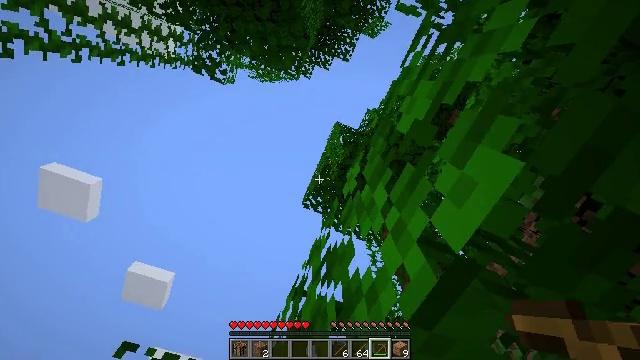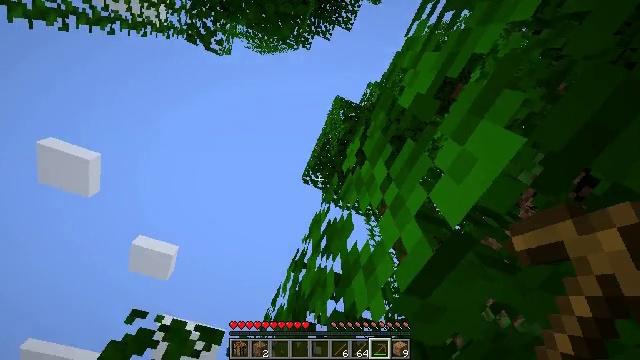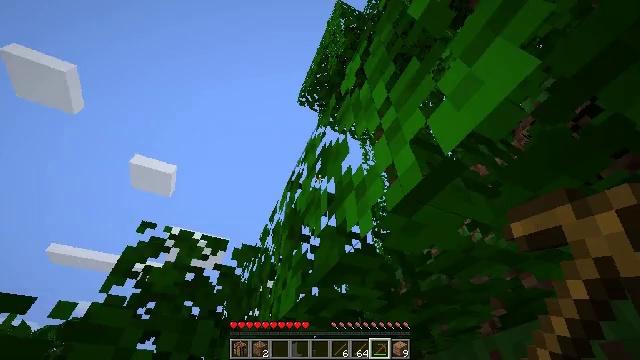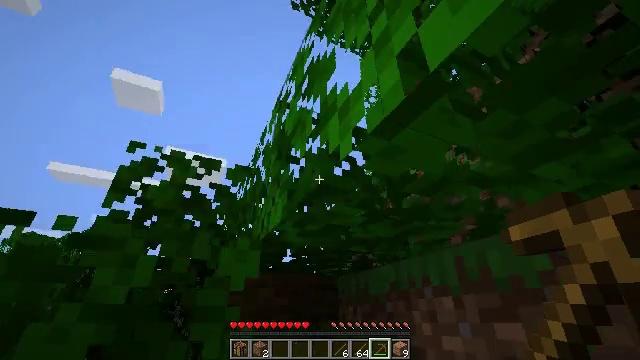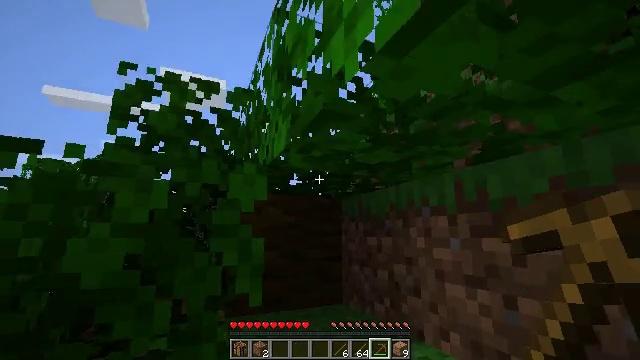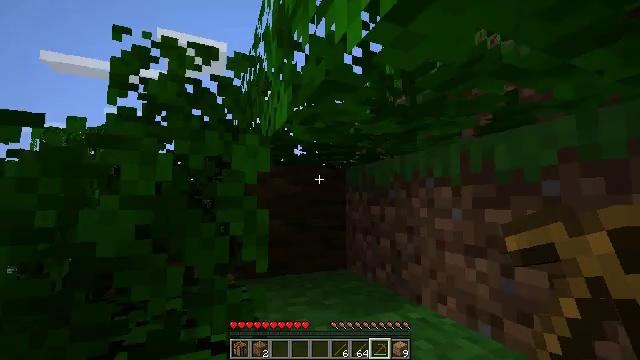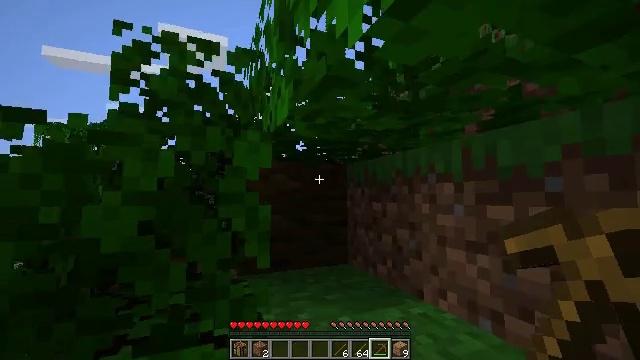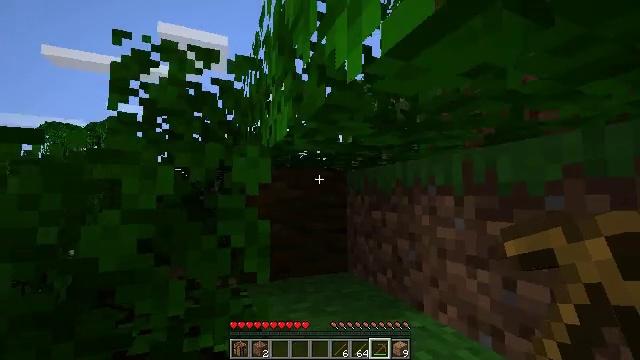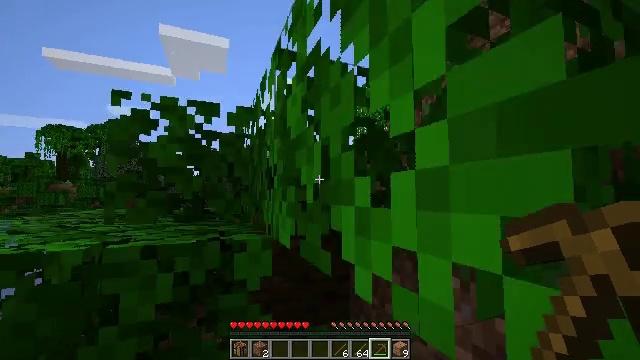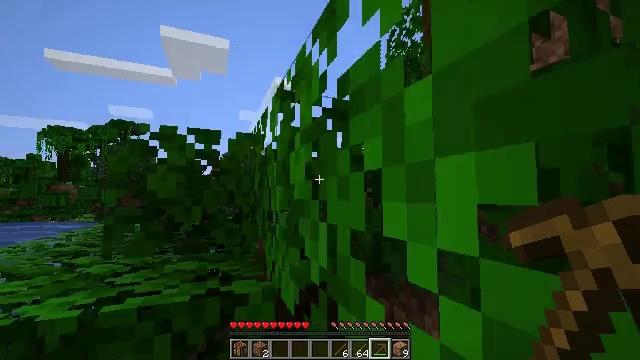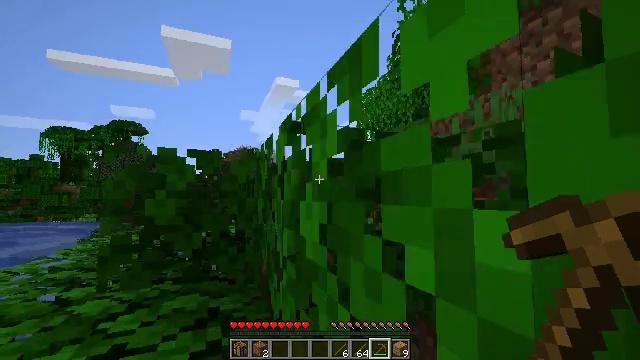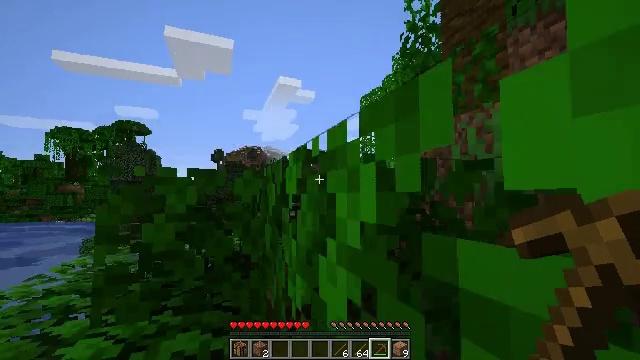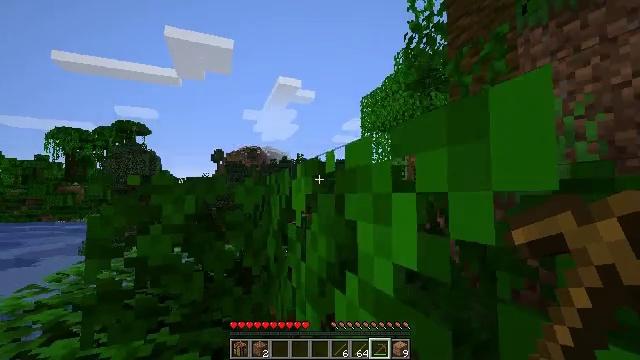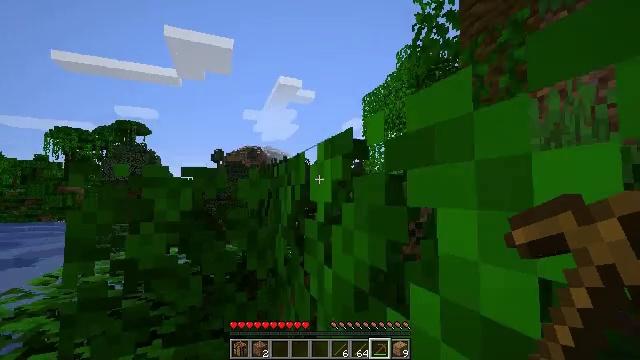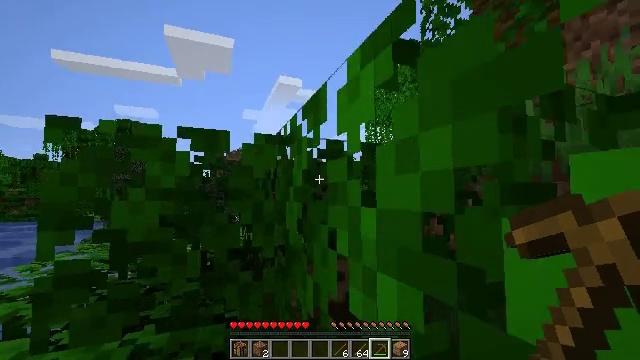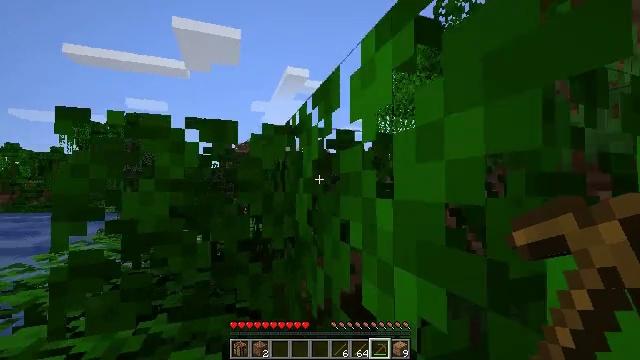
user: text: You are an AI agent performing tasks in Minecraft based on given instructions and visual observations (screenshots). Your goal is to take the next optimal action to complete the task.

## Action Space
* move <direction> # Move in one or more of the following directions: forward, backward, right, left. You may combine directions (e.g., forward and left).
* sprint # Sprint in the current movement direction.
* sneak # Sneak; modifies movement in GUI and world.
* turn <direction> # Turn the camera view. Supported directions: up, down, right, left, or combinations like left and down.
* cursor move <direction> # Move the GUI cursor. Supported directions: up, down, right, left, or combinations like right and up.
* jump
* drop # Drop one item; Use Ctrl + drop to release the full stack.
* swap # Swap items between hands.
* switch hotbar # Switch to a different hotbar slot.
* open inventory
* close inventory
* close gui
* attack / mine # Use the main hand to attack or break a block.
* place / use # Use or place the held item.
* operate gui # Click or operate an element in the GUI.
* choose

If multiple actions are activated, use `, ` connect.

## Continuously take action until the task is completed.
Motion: motion action
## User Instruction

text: Break oak leaves from the trees.
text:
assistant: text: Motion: turn down
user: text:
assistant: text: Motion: turn right and down
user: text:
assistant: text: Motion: move forward, turn right and down
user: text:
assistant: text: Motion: move forward, turn left and down
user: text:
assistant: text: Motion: move forward, turn left and down
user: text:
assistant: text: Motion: move forward, turn down
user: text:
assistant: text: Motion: move forward, jump
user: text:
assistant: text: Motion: move forward, jump
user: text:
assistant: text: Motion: move forward, jump
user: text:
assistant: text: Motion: move forward, jump
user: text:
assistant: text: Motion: move forward, jump
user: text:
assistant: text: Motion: move forward, jump
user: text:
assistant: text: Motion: move forward, jump
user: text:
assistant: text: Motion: move forward
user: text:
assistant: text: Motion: move forward, turn left and down
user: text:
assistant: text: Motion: move forward, turn left and down
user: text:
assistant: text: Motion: move forward, turn left and down
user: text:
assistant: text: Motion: move forward
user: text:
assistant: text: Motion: move forward
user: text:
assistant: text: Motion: move forward, attack / mine
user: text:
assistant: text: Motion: move forward, attack / mine
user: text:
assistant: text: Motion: move forward, attack / mine
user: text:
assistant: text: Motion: attack / mine
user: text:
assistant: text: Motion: attack / mine
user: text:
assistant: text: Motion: attack / mine
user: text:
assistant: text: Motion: attack / mine
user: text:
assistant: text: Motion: attack / mine
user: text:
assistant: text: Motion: attack / mine
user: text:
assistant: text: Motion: attack / mine
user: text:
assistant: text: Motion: attack / mine